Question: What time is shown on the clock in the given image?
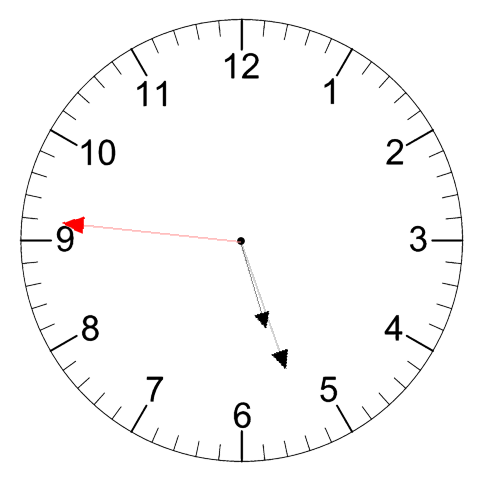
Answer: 05:26:46